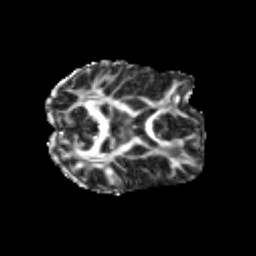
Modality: FA
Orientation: axial
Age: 24
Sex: male
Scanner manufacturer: siemens
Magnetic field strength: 3 T
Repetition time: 3.5 s
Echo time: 0.104 s